【题型】填空题　【知识点】立体几何　【难度】easy
如图为半径为 1 的球心，点 $A$、$B$、$C$ 在球面上，$OA$，$OB$，$OC$ 两两垂直，$E$、$F$ 分别是大圆弧 $AB$ 与 $AC$ 中点，则点 $E$、$F$ 在该球面上的球面距离为\_\_\_\_\_\_.

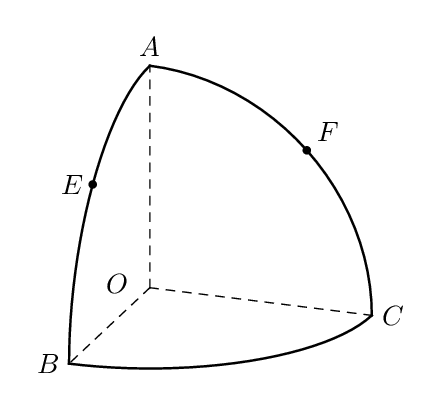
【解答】
【答案】$\frac{\pi}{3}$

【分析】先求出 $EF$ 的长度，再求出大圆中 $EF$ 对应的圆心角的弧度数，从而可求球面距离.

【详解】

如图，在平面 $AOB$ 内过点 $E$ 作 $EN \perp OB$，在平面 $AOC$ 内过 $F$ 作 $FM \perp OC$，垂足分别为 $M,N$，连接 $MN$，

在扇形 $AOB$ 中，$E$ 为大圆弧 $AB$ 的中点，则 $\angle EOB = \frac{\pi}{4}$，且 $EN = ON = \frac{\sqrt{2}}{2}$，

同理可得 $FM = OM = \frac{\sqrt{2}}{2}$，

$\therefore$ 在 $\triangle OMN$ 中，$MN = \frac{\sqrt{2}}{2} \times \sqrt{2} = 1$，

在平面 $AOC$ 中，由 $AO \perp OC$，$FM \perp OC$，则 $FM \parallel OA$，

同理可证 $EN \parallel OA$，故 $EN \parallel FM$，即四边形 $ENMF$ 为平行四边形，

$\therefore EF = MN = 1$，故 $\triangle OEF$ 为等边三角形，故 $\angle EOF = \frac{\pi}{3}$，

$\therefore$ 点 $E,F$ 在该球面上的球面距离为 $\frac{\pi}{3} \times 1 = \frac{\pi}{3}$.

故答案：$\frac{\pi}{3}$

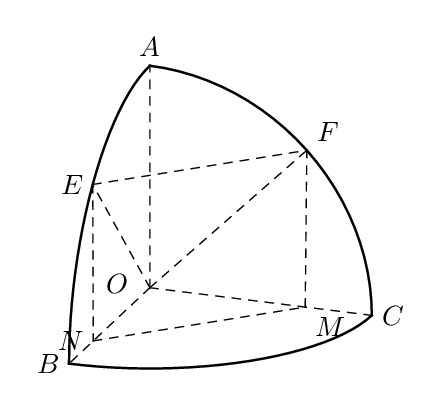